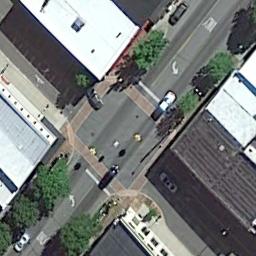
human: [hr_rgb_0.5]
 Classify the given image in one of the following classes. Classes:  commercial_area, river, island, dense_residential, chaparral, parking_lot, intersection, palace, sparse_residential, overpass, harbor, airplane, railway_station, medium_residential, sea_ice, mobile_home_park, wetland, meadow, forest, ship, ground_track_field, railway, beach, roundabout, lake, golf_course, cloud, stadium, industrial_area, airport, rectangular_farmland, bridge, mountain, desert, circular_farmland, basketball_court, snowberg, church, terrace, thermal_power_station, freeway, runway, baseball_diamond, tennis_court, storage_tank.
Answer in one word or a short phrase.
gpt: intersection